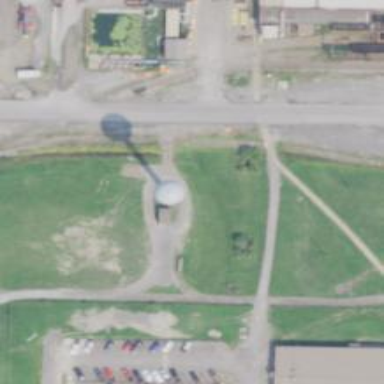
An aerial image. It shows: Water tower that is man-made.